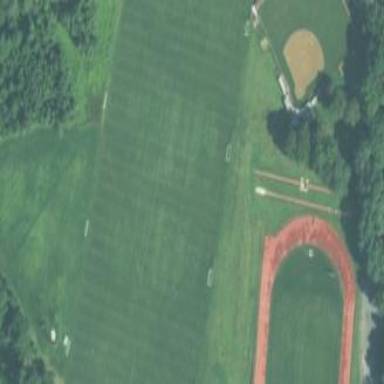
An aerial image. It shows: Soccer pitch for outdoor sports and leisure activities.